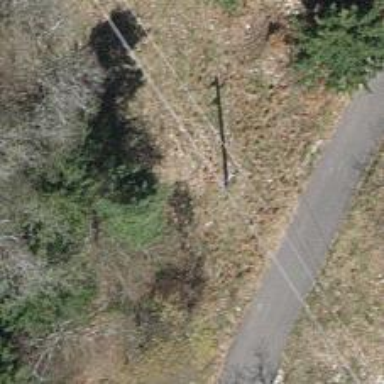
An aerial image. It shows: Power pole.